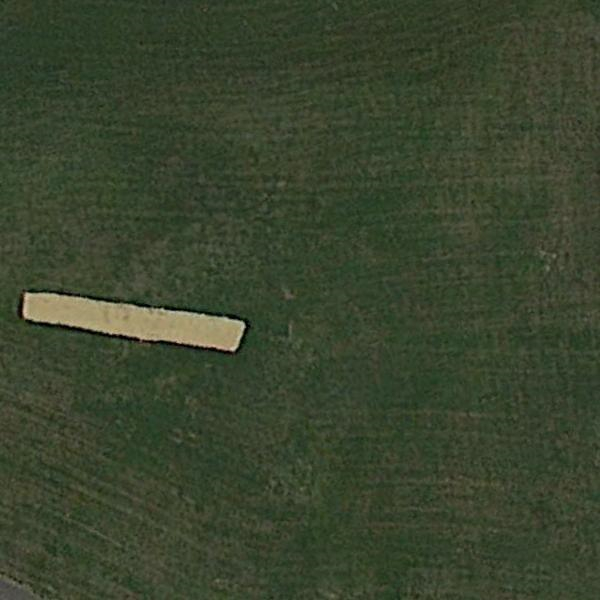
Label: Meadow